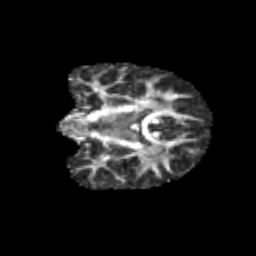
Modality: FA
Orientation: coronal
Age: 13
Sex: female
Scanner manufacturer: siemens
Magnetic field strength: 3 T
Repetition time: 3.8 s
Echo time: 0.07 s